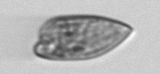
Label: Prorocentrum_dentatum